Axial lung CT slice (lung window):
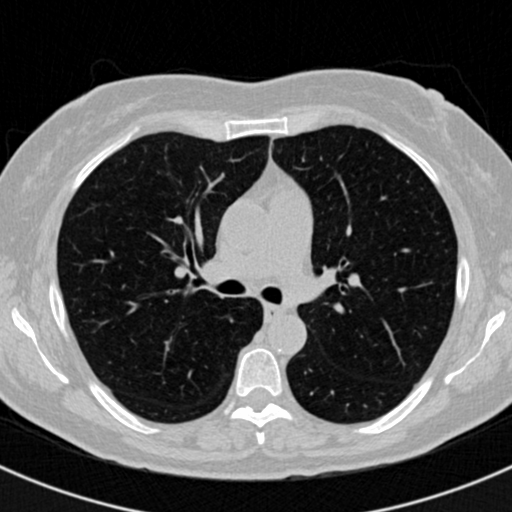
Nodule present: no